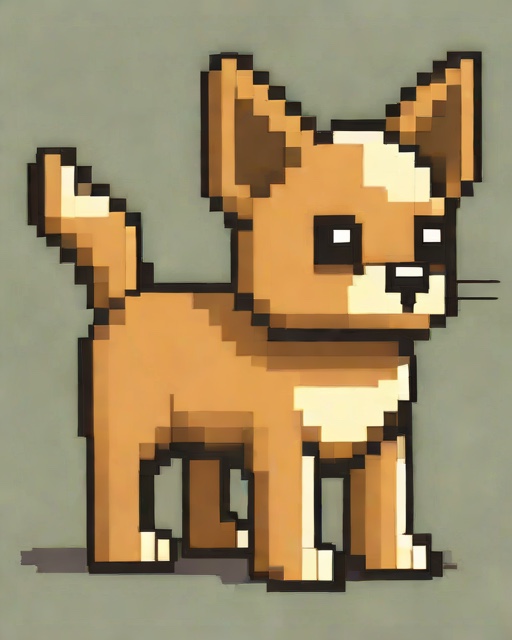
Category: Pets